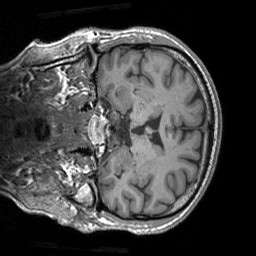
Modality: T1w
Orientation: coronal
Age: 66
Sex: male
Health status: healthy
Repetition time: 1.9 s
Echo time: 0.00252 s